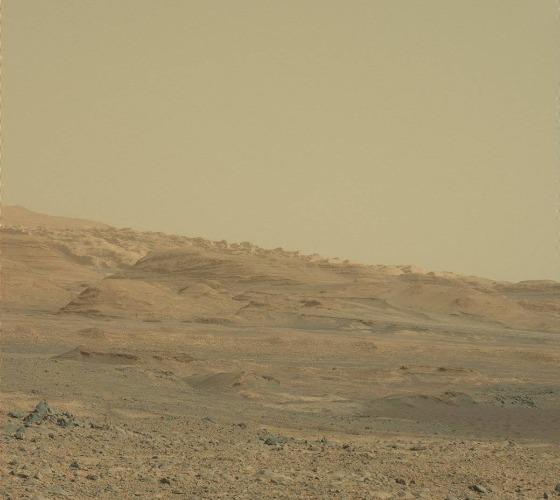
Terrain classes present: Bedrock, Gravel / Sand / Soil, Sky / Distant Mountains